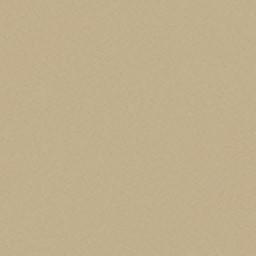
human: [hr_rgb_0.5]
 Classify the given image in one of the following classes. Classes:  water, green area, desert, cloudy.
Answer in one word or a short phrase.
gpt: desert